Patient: sex M, age 67
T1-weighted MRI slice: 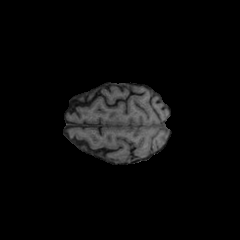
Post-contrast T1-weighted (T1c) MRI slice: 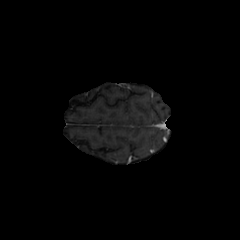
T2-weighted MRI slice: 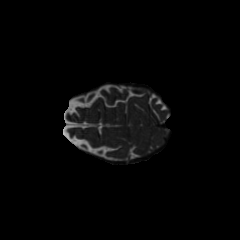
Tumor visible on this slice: no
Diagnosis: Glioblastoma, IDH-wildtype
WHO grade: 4